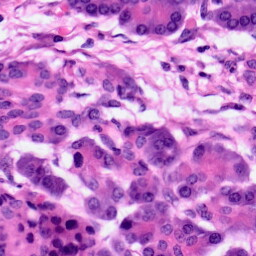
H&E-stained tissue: Pancreatic